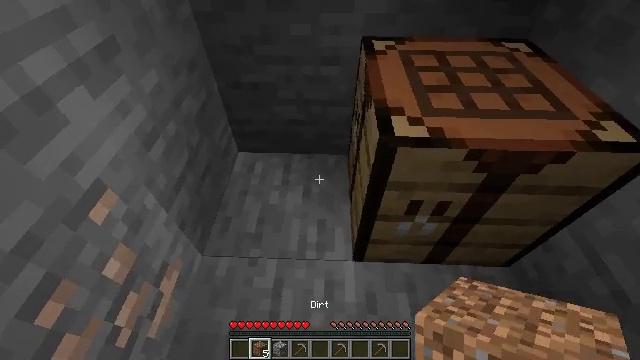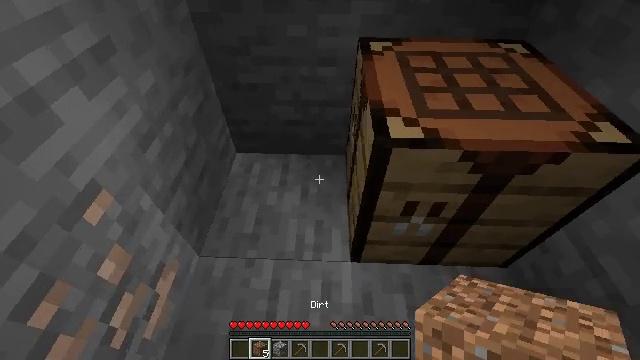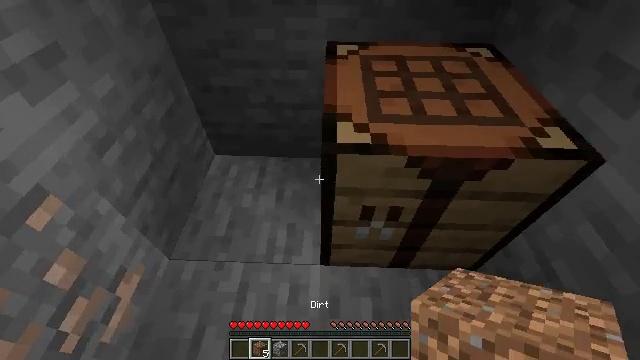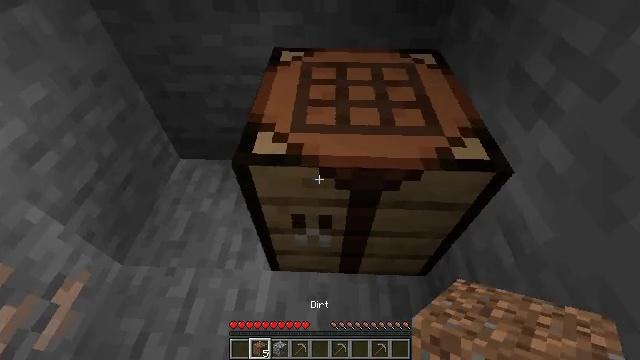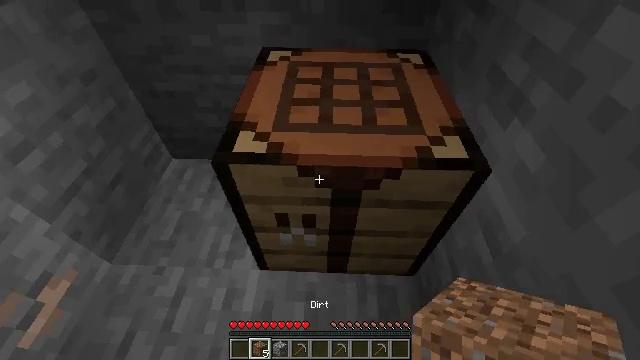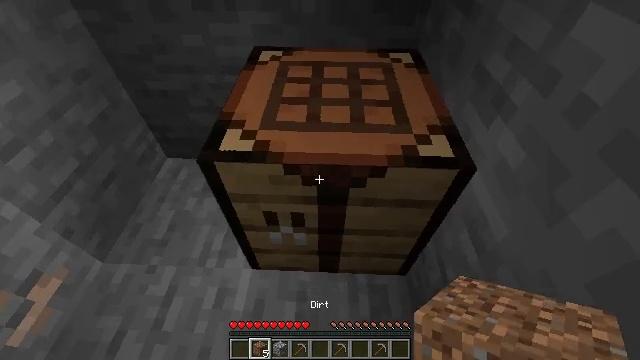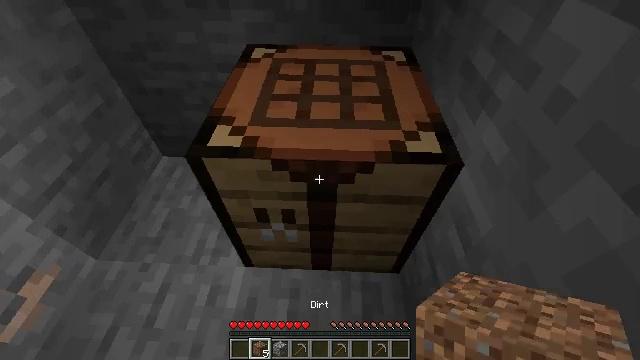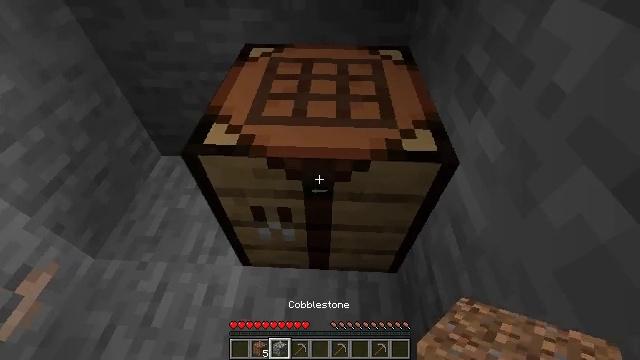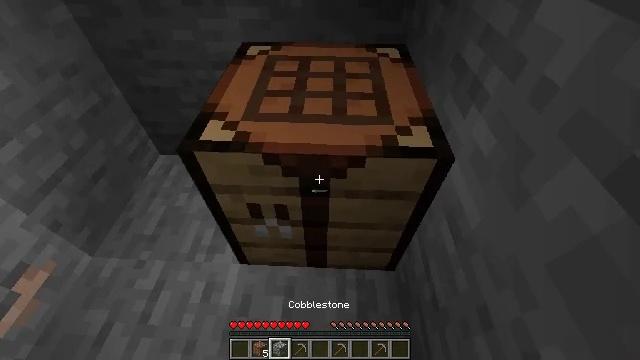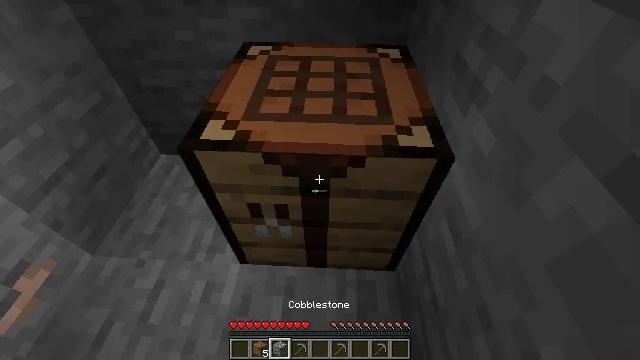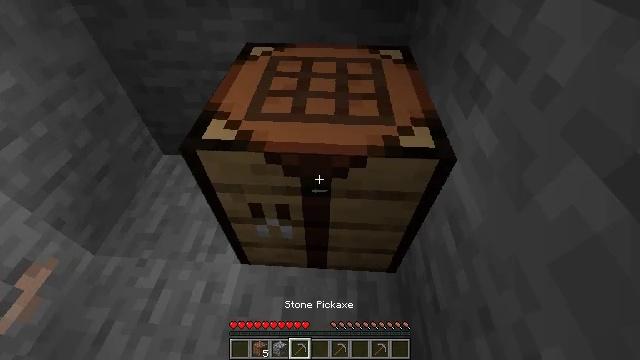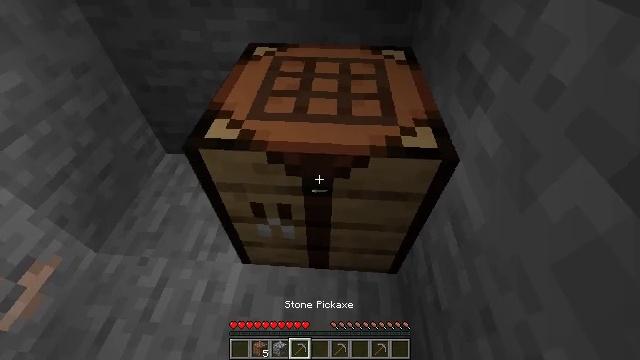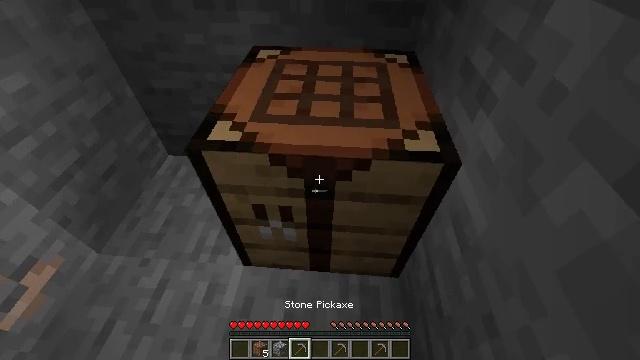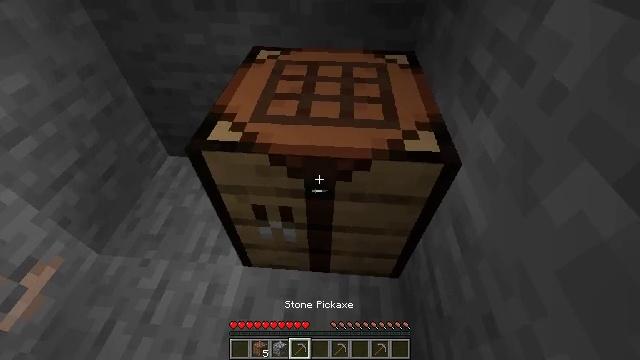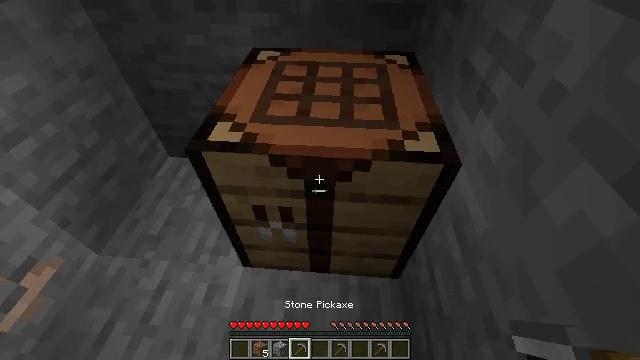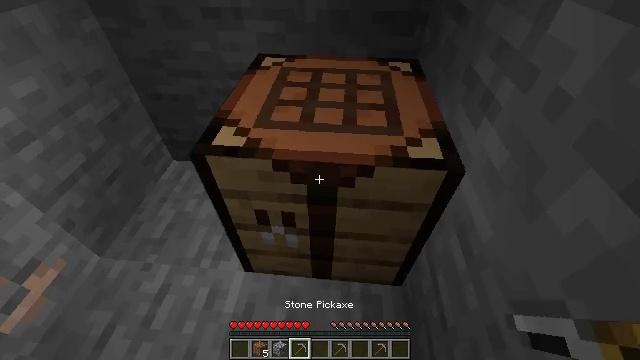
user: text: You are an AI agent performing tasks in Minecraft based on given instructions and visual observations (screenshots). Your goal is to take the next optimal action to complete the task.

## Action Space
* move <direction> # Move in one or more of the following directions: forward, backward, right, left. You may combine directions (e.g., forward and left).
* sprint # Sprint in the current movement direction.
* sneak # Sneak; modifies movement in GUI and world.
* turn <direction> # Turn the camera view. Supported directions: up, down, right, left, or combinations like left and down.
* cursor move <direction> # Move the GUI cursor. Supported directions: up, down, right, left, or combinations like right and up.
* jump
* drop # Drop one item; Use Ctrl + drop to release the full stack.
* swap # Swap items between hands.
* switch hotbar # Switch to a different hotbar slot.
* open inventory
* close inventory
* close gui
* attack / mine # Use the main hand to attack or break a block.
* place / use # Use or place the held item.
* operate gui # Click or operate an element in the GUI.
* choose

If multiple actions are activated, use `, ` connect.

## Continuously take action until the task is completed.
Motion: motion action
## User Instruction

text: Recycle the crafting table.
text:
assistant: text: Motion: move right
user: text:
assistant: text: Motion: move right
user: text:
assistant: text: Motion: move right
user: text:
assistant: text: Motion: no_op
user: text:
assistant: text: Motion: no_op
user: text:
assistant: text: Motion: no_op
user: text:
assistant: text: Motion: no_op
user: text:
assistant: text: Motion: no_op
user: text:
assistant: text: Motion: no_op
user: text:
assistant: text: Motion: no_op
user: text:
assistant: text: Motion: no_op
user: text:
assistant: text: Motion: no_op
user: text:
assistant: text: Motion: no_op
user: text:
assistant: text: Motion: no_op
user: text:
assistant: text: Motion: turn up
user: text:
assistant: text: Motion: no_op
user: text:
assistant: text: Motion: turn up
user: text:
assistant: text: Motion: turn up
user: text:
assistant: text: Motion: turn up
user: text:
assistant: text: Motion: no_op
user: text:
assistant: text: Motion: attack / mine
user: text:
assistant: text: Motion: attack / mine
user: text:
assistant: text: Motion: attack / mine
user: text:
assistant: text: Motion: attack / mine
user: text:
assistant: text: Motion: attack / mine
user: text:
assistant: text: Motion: attack / mine
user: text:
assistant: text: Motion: attack / mine
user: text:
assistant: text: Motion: attack / mine
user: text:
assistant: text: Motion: attack / mine
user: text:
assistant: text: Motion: attack / mine